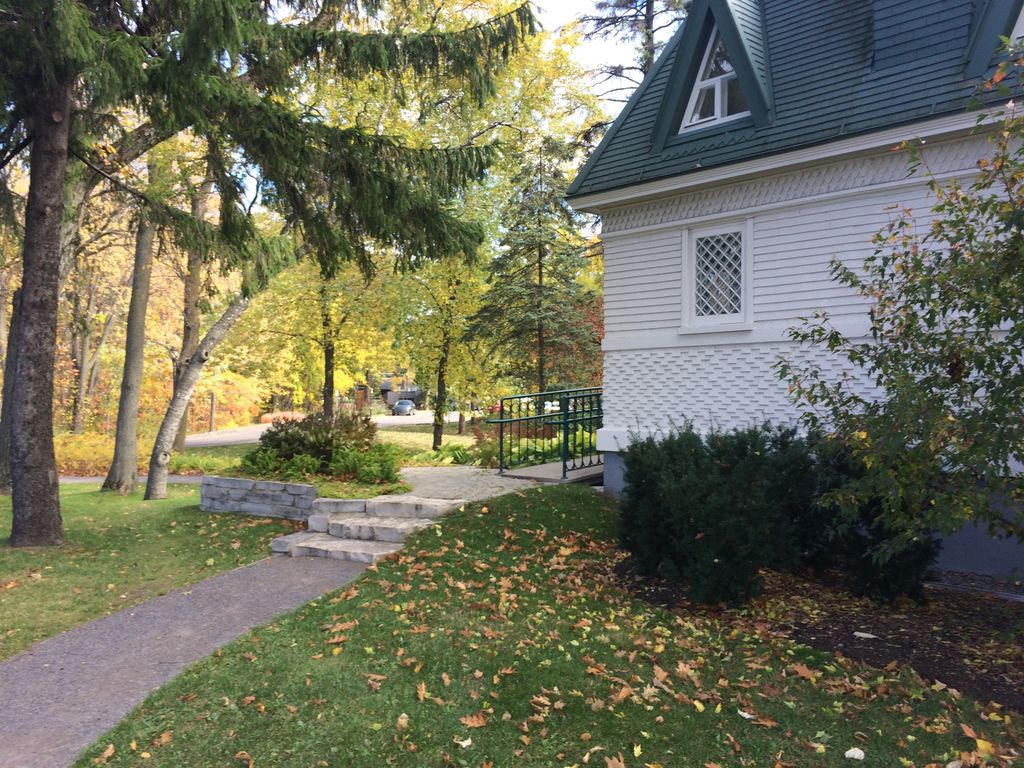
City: quebec_city